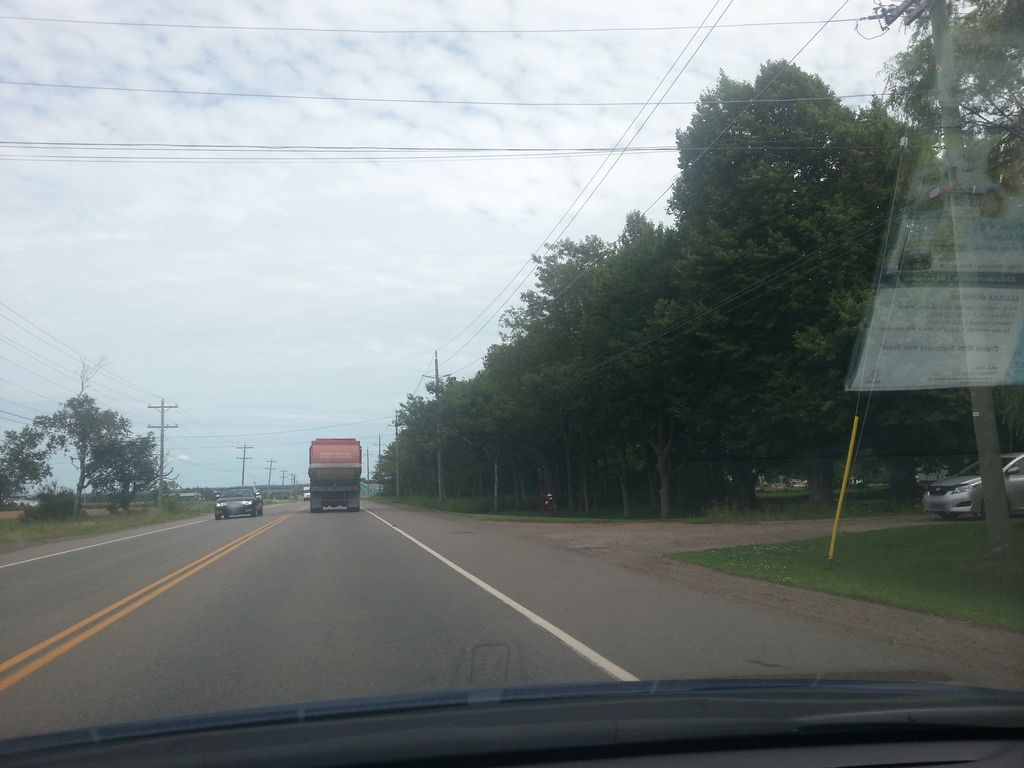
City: charlottetown